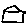
Label: house